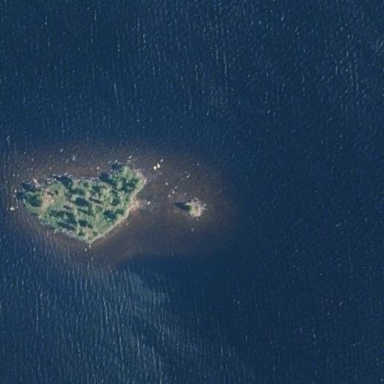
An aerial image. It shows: Islet.